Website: bh-photo
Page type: payment
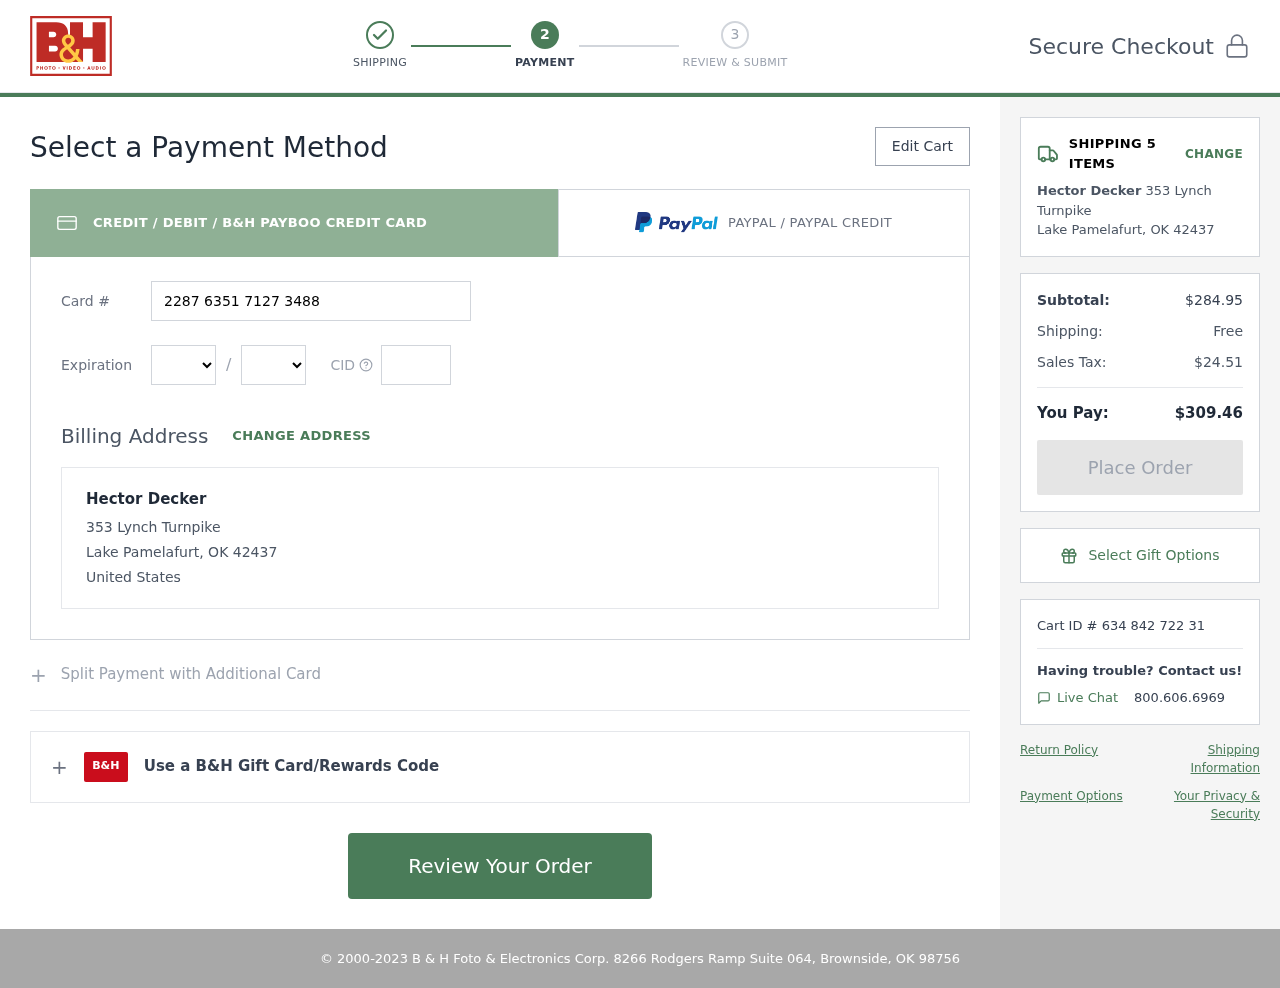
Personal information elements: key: PII_CARD_CVV
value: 168
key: PII_CARD_EXPIRY_MONTH
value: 02
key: PII_CARD_EXPIRY_YEAR
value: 29
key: PII_CARD_NUMBER
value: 2287 6351 7127 3488
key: PII_CITY_STATE_ZIP
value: Lake Pamelafurt, OK 42437
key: PII_COUNTRY
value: United States
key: PII_FULLNAME
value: Hector Decker
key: PII_STREET
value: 353 Lynch Turnpike
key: PII_FULLNAME2
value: Hector Decker
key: PII_CITY
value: Lake Pamelafurt
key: PII_STATE_ABBR
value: OK
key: PII_POSTCODE
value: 42437
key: PII_POSTCODE_FULL
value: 42437
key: PII_CITY_STATE
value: Lake Pamelafurt, OK
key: PII_POSTCODE_NUMERIC
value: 42437
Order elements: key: ORDER_NUM_ITEMS
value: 5
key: ORDER_SUBTOTAL
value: $284.95
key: ORDER_SHIPPING_COST
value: Free
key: ORDER_TAX
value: $24.51
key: ORDER_TOTAL
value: $309.46
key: ORDER_ID
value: Cart ID # 634 842 722 31